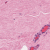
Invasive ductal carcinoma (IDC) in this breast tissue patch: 0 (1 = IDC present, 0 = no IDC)